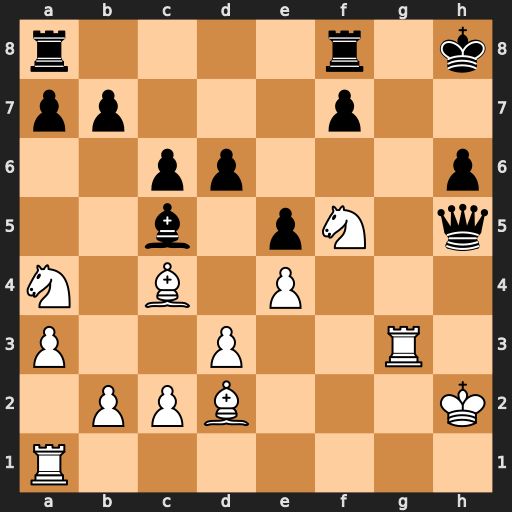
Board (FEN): r4r1k/pp3p2/2pp3p/2b1pN1q/N1B1P3/P2P2R1/1PPB3K/R7
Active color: w
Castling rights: -
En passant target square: -
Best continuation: Rh3 Qe2+ Kh1